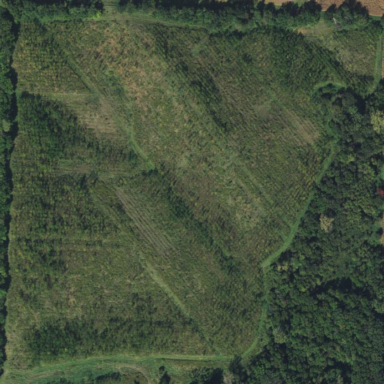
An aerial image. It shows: Plant nursery filled with trees.